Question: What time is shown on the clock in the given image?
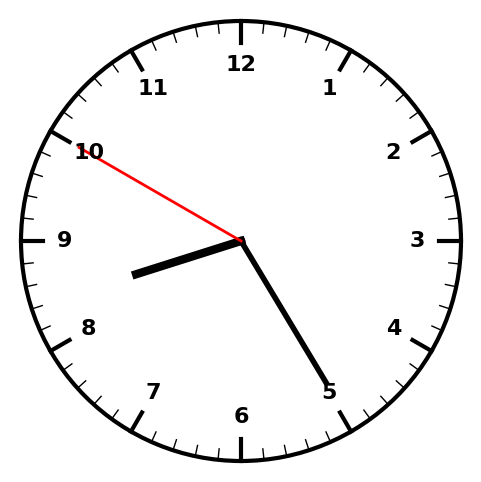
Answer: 08:24:50